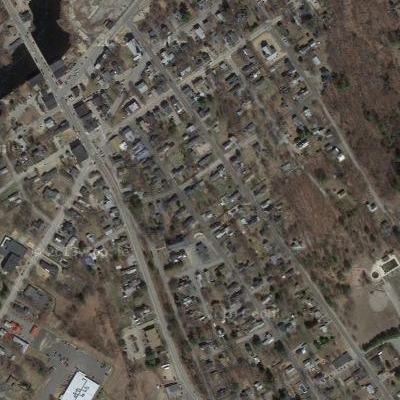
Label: Resident